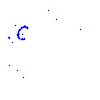
Particle: proton